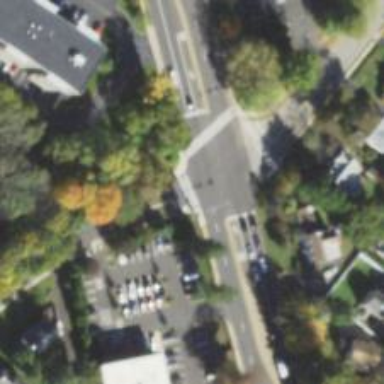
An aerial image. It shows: Marked crossing on the road.